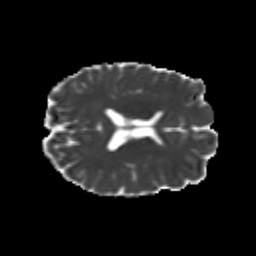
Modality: MD
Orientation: axial
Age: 25
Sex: male
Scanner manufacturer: siemens
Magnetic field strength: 3 T
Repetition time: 3.5 s
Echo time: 0.104 s